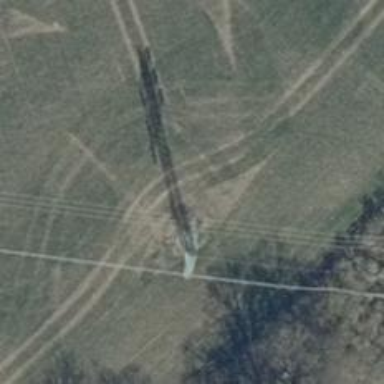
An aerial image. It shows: Power tower.